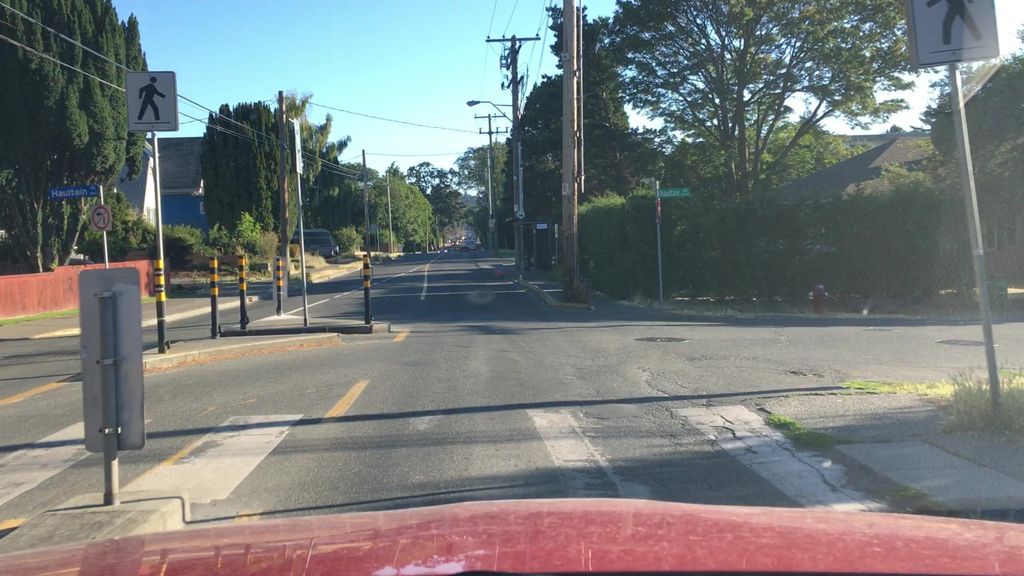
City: victoria